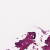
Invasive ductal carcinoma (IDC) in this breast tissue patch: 0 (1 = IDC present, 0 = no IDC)